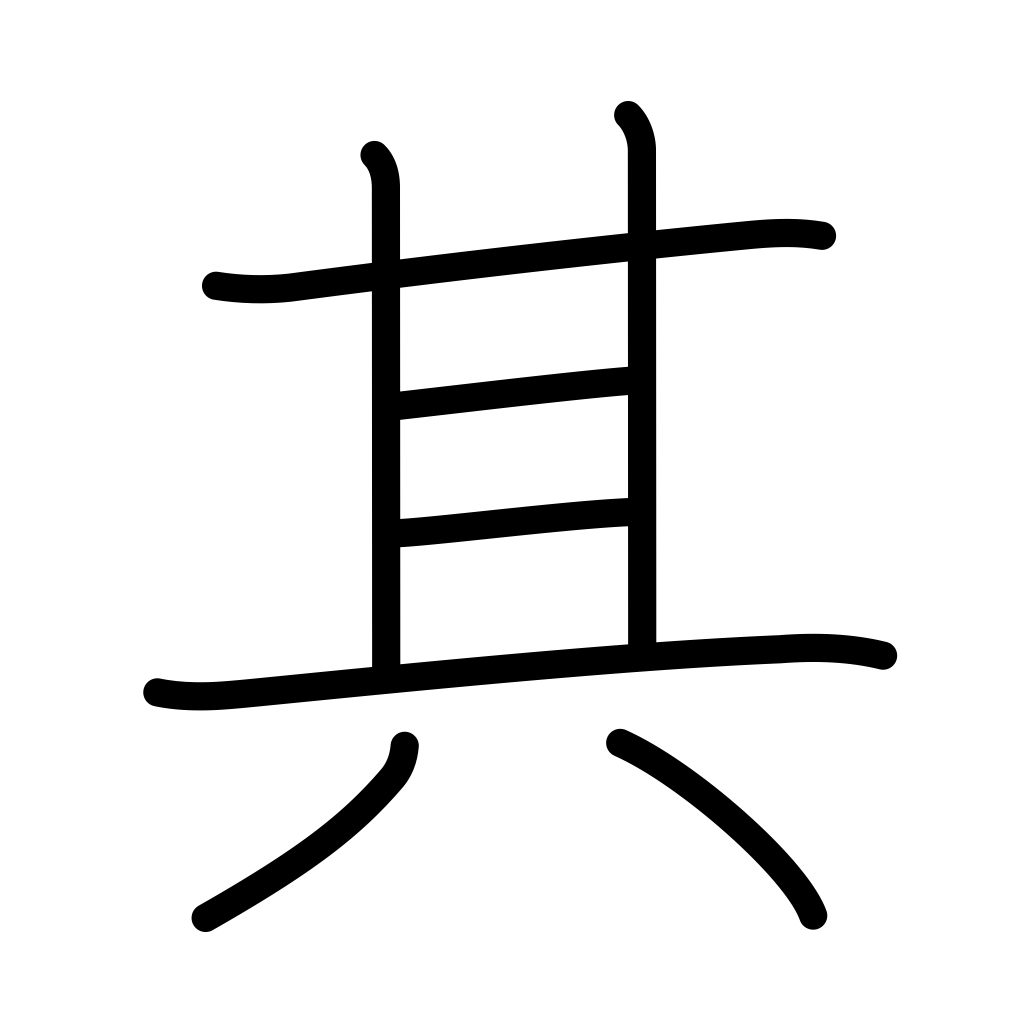
Meaning: that